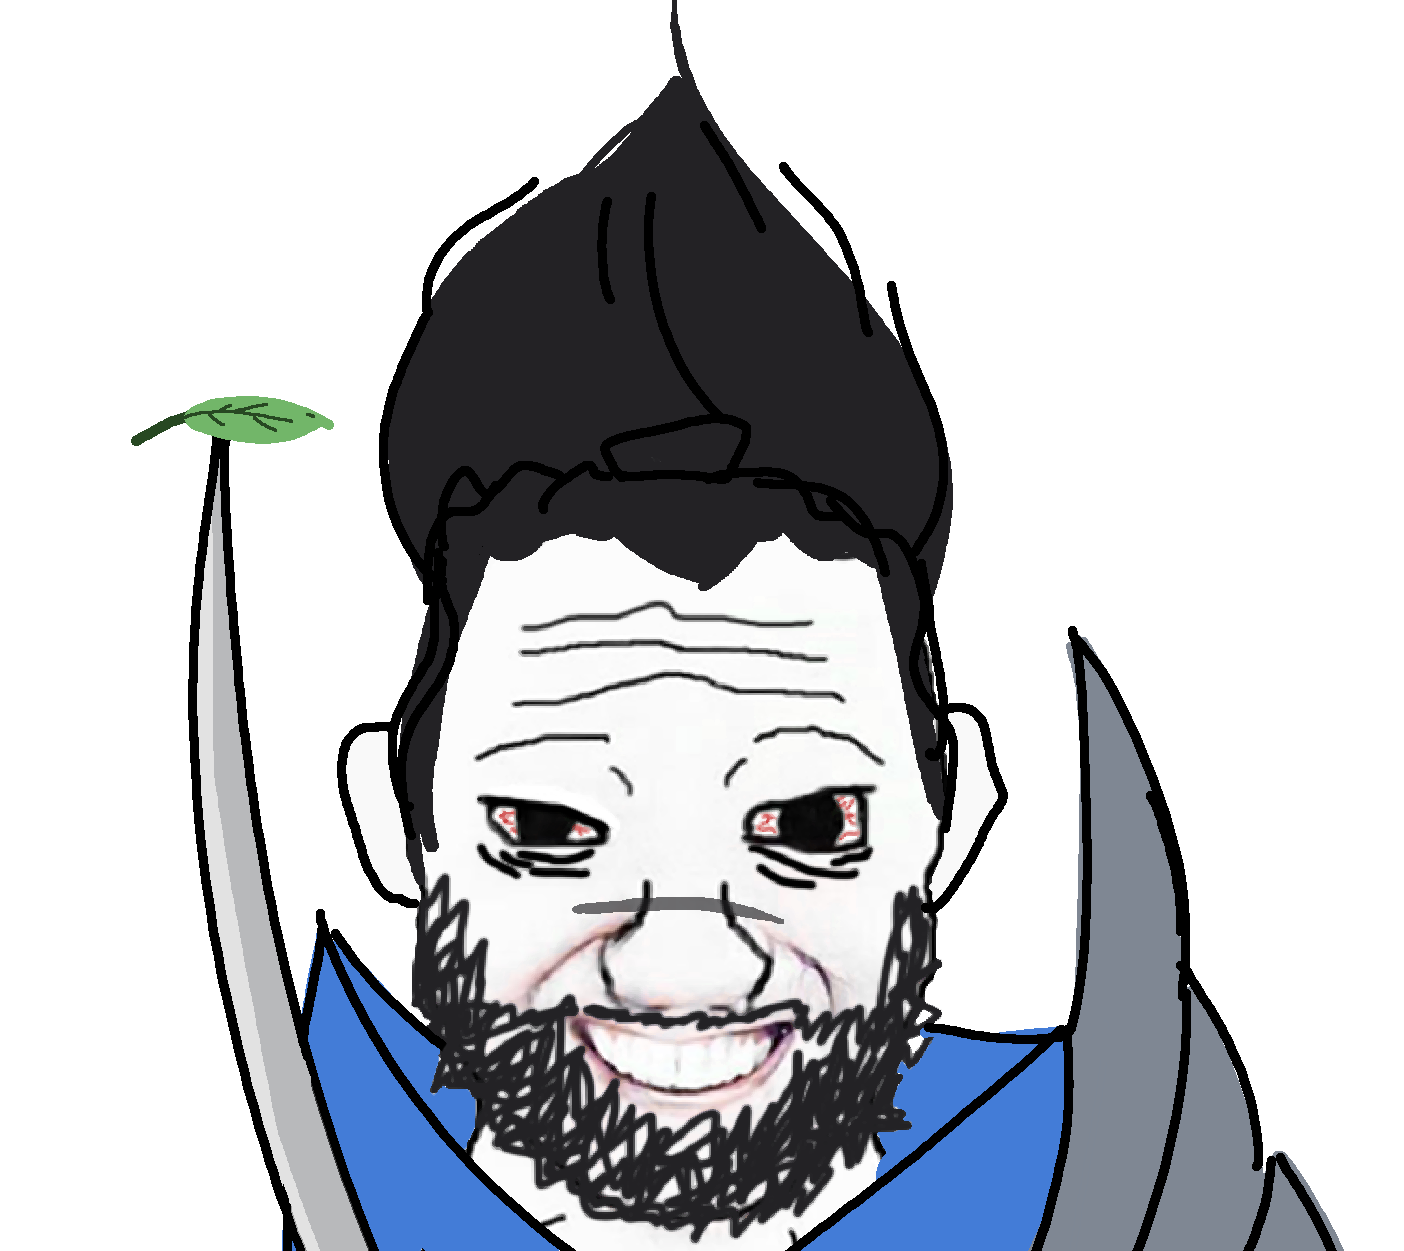
Label: 5_Coomer